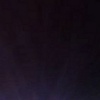
Label: space